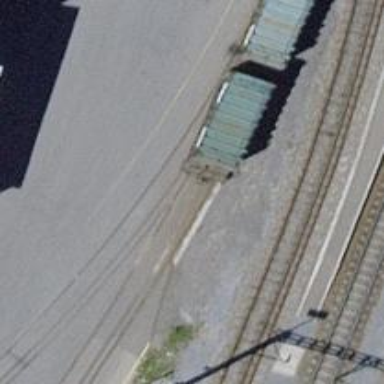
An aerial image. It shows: Railway spur service.